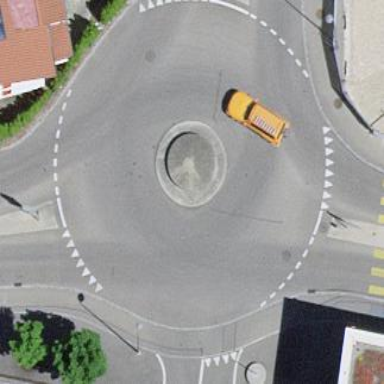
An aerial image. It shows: Secondary road leading to roundabout.